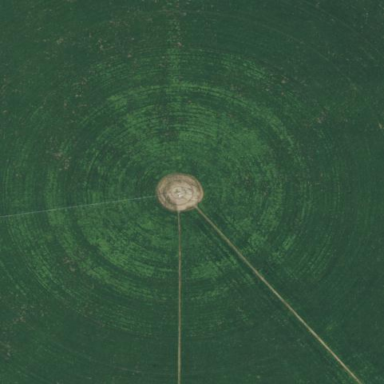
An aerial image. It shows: Farmland with pivot irrigation system.